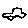
Label: car